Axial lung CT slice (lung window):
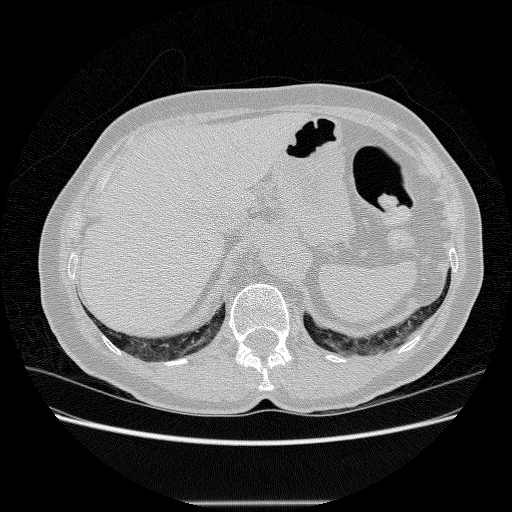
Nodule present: no